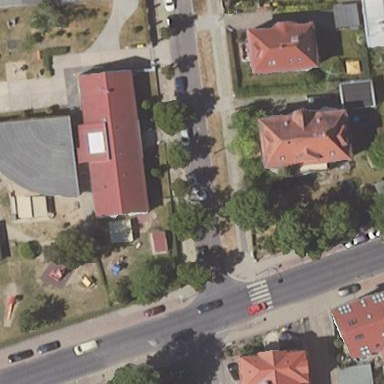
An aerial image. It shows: Kindergarten with gabled roof.